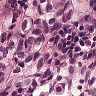
Metastatic tissue present: yes